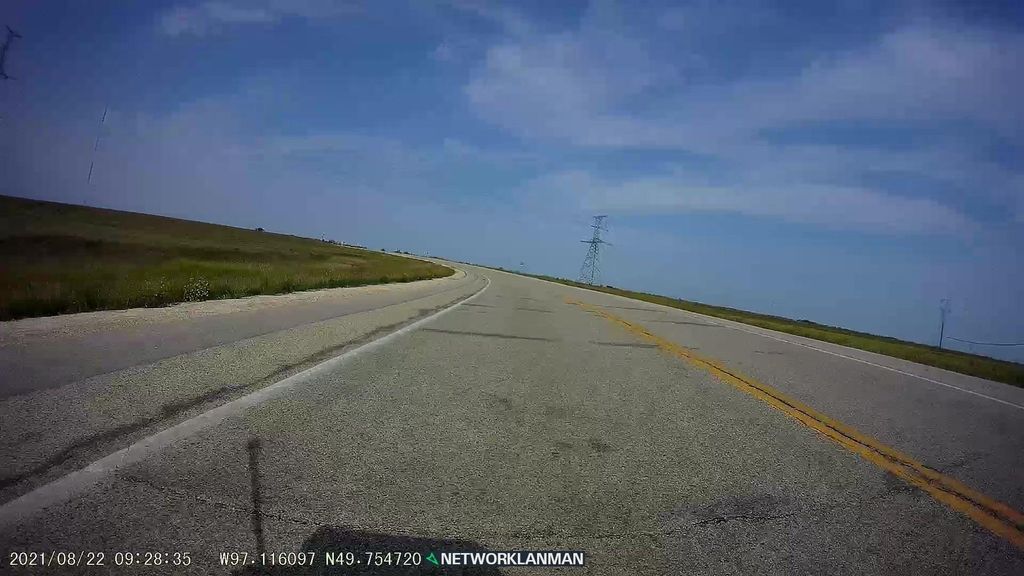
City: winnipeg